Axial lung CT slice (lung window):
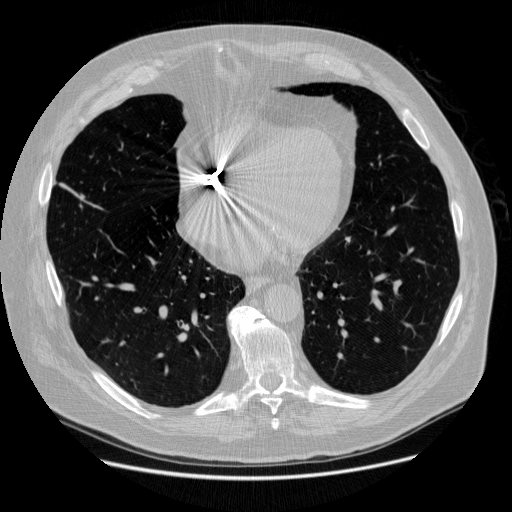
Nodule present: no